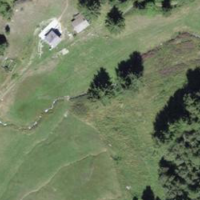
EUNIS habitat code: 43
Species observed at this site:
Berberis vulgaris